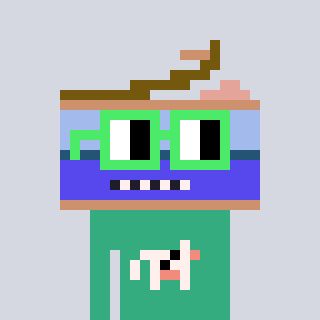
a pixel art character with square light green glasses, a canned ham-shaped head and a teal-colored body on a cool background